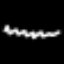
Label: squiggle